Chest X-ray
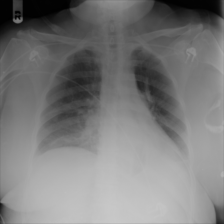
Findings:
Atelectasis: positive
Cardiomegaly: negative
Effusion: negative
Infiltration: positive
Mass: negative
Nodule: negative
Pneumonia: negative
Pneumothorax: negative
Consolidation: negative
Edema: negative
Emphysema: negative
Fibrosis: negative
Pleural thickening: negative
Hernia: negative